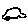
Label: car